Field crop: maize
Growth stage: 2
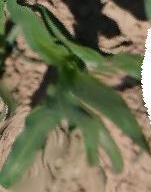
Species: maize